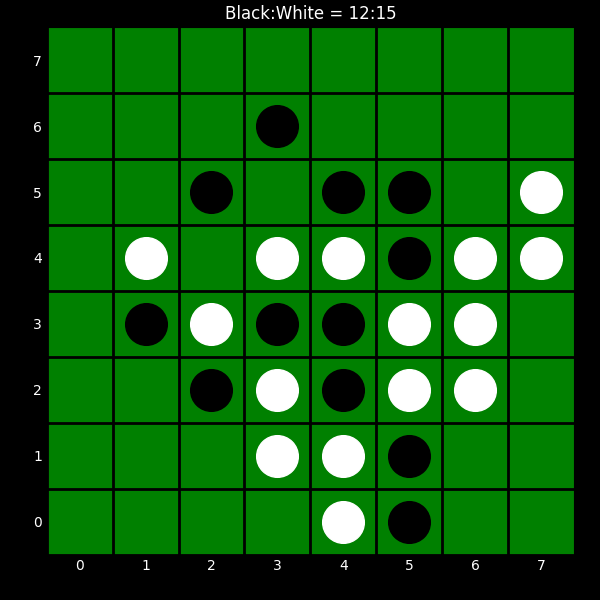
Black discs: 12
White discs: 15